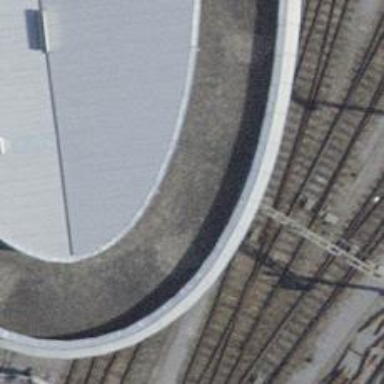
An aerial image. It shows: Abandoned railway yard with one track.